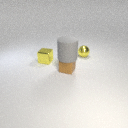
small brown rubber cube below large gray rubber cylinder